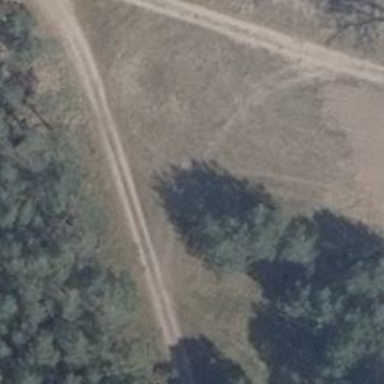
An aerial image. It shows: Track with grade 5 tracktype.